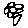
Label: flower